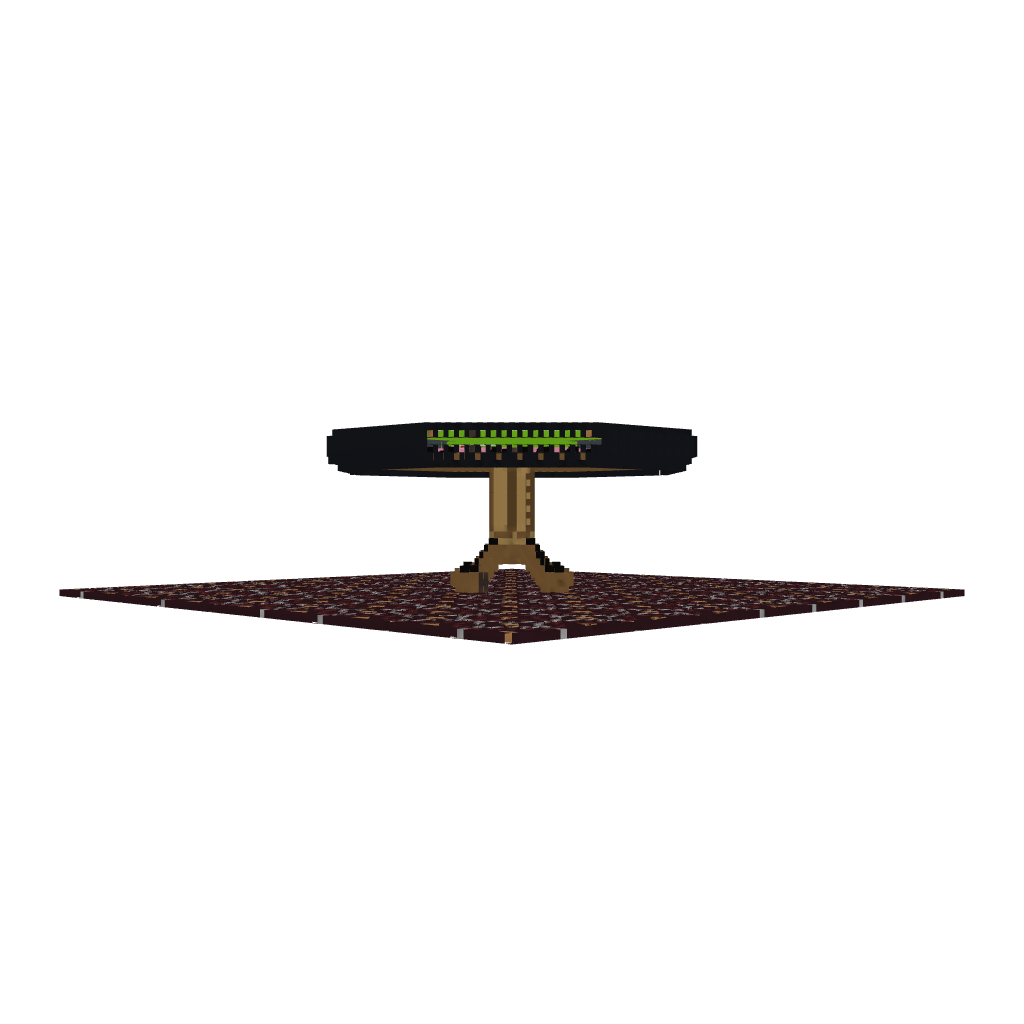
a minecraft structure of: Poker Table